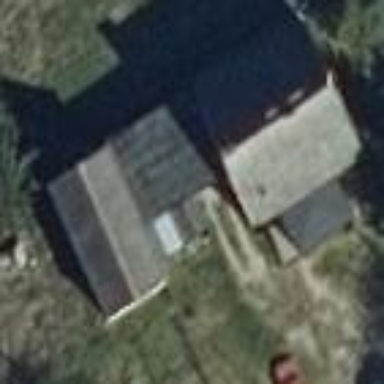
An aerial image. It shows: Detached building with gabled roof.